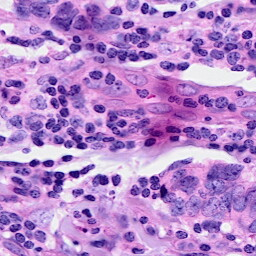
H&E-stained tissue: Breast